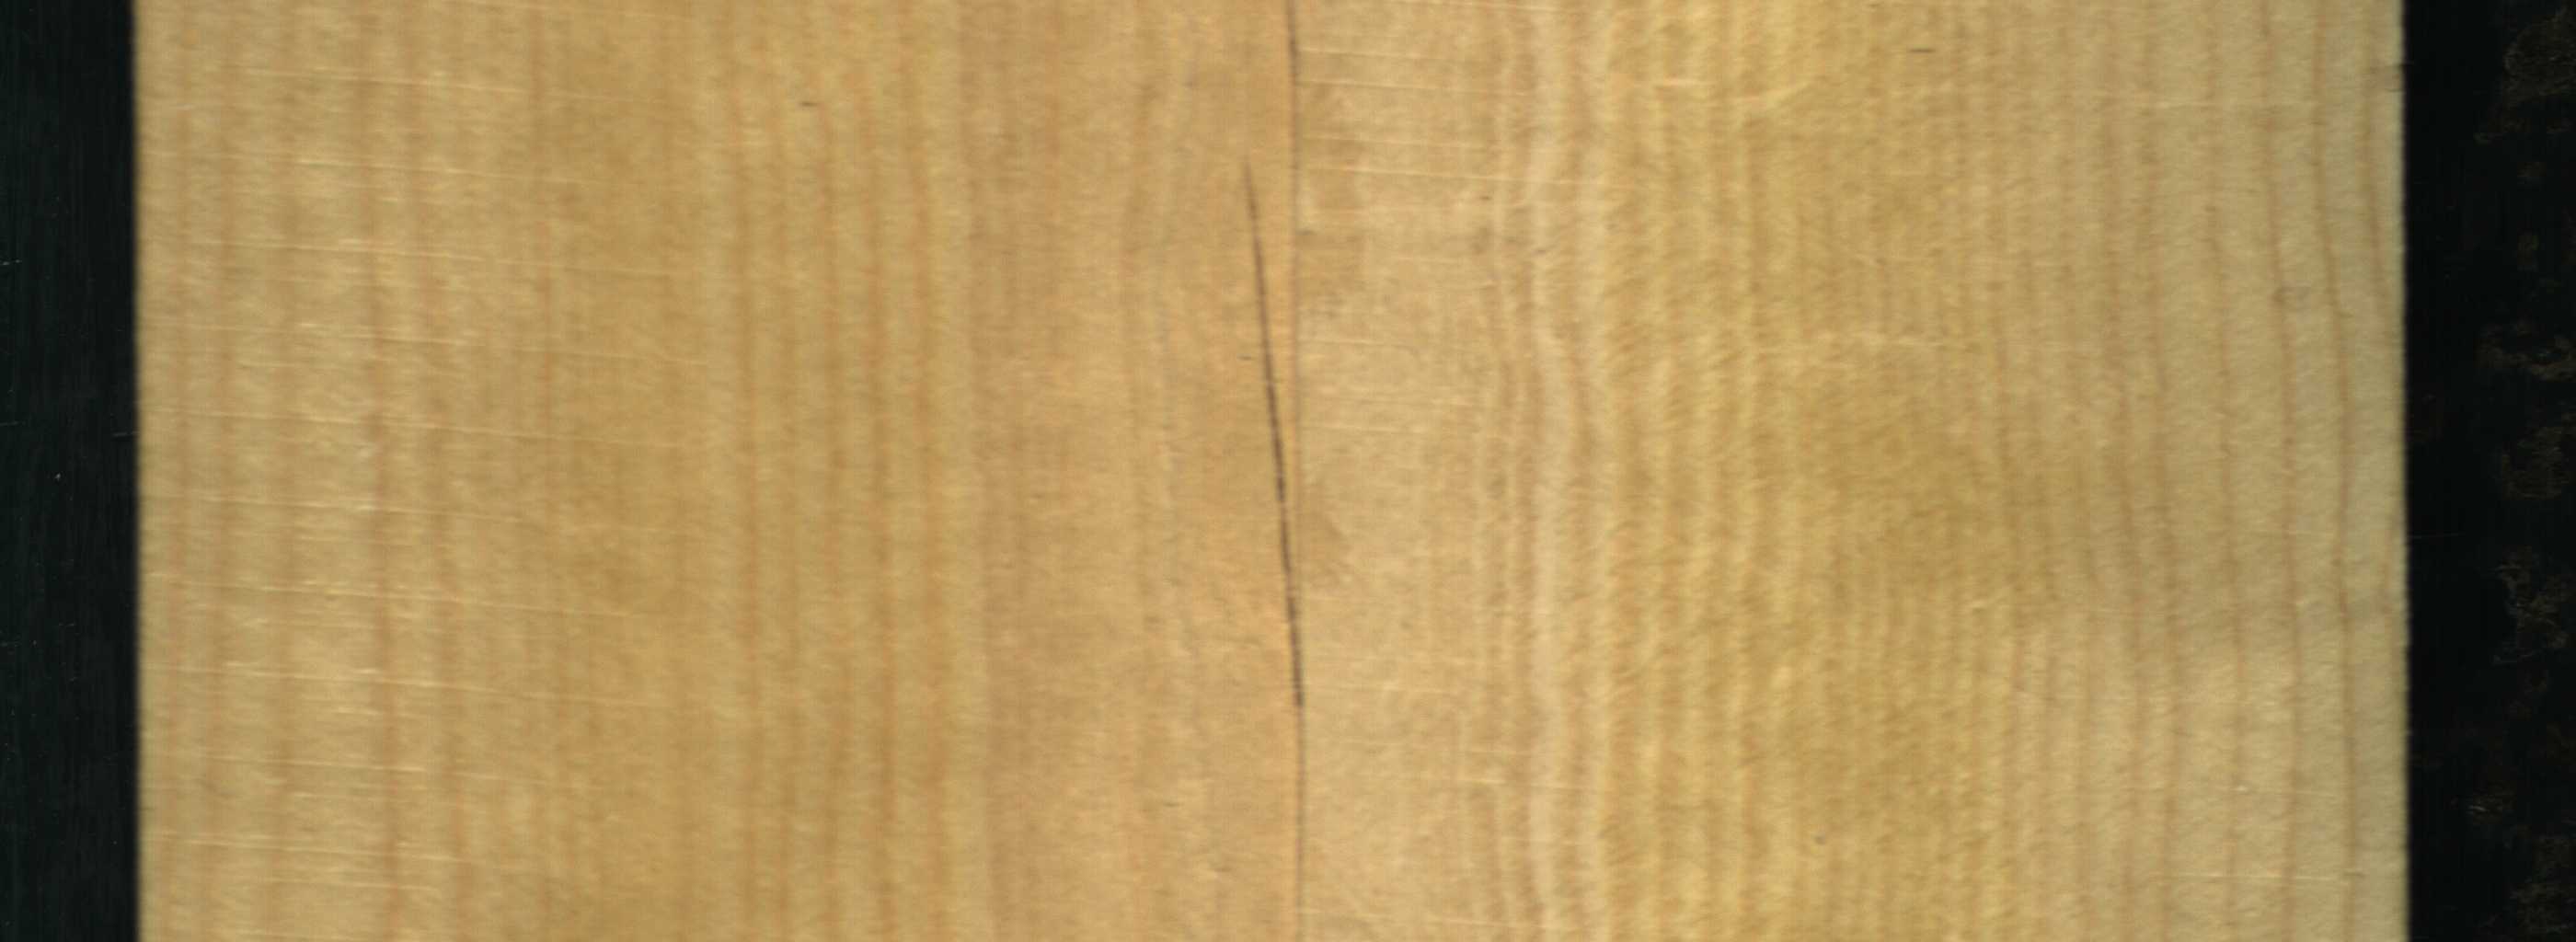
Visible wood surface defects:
Crack